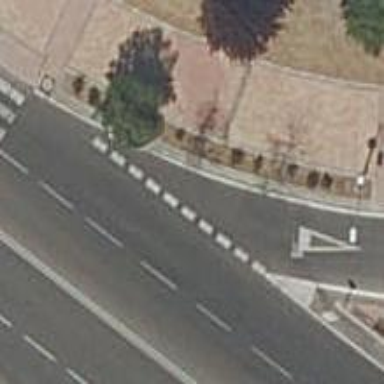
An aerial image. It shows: Road with "give way" sign.